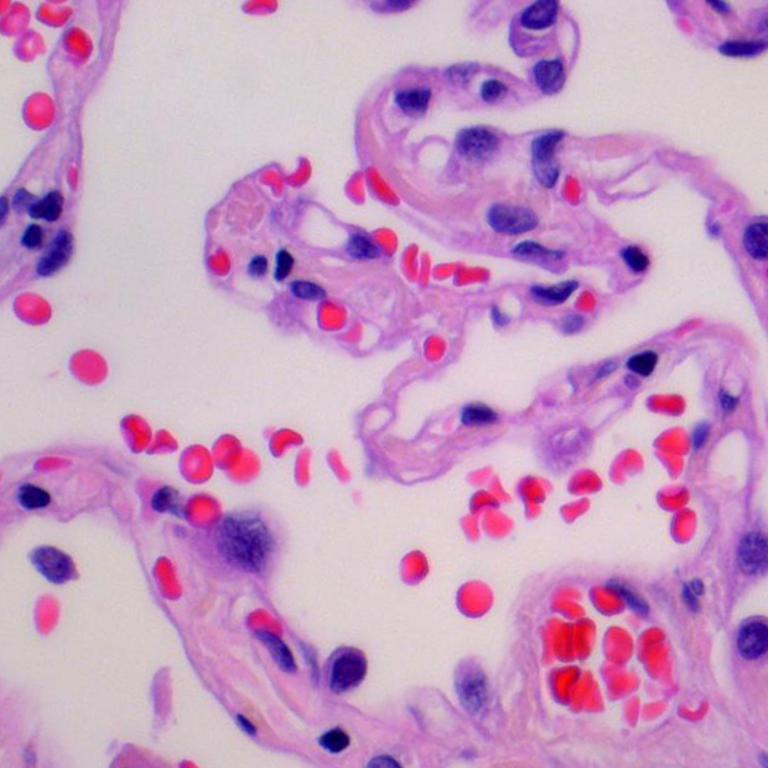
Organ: lung
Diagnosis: benign